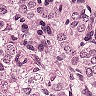
Metastatic tissue present: yes